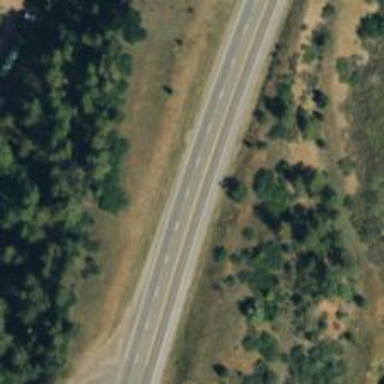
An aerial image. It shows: Asphalt trunk highway.